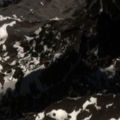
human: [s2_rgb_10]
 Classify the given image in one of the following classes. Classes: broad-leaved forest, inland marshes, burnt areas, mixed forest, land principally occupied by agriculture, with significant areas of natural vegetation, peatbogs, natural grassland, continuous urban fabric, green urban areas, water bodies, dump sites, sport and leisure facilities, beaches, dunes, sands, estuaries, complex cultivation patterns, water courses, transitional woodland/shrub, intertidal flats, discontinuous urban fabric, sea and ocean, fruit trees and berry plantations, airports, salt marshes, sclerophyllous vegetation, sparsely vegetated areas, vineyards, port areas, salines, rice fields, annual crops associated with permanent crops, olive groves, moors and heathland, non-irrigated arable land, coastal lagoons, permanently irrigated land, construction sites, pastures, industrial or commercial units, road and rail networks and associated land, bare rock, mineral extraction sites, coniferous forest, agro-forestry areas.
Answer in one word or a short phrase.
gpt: mixed forest, natural grassland, bare rock, sparsely vegetated areas